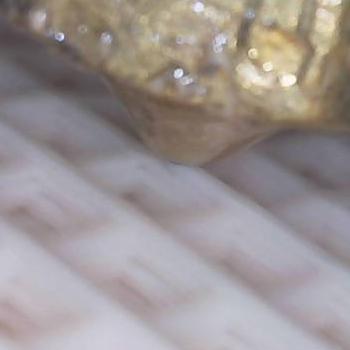
Flow rate: 94%